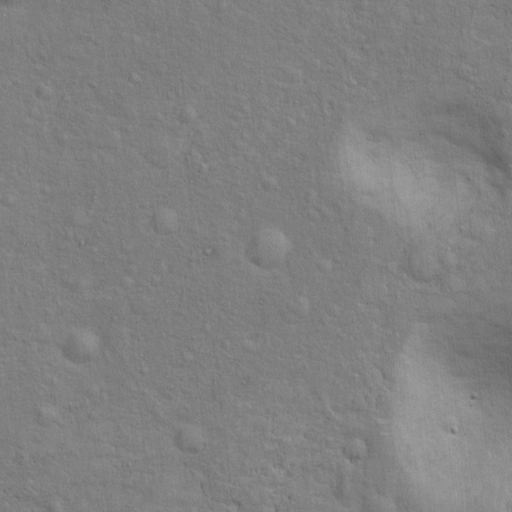
Objects detected: cone, cone